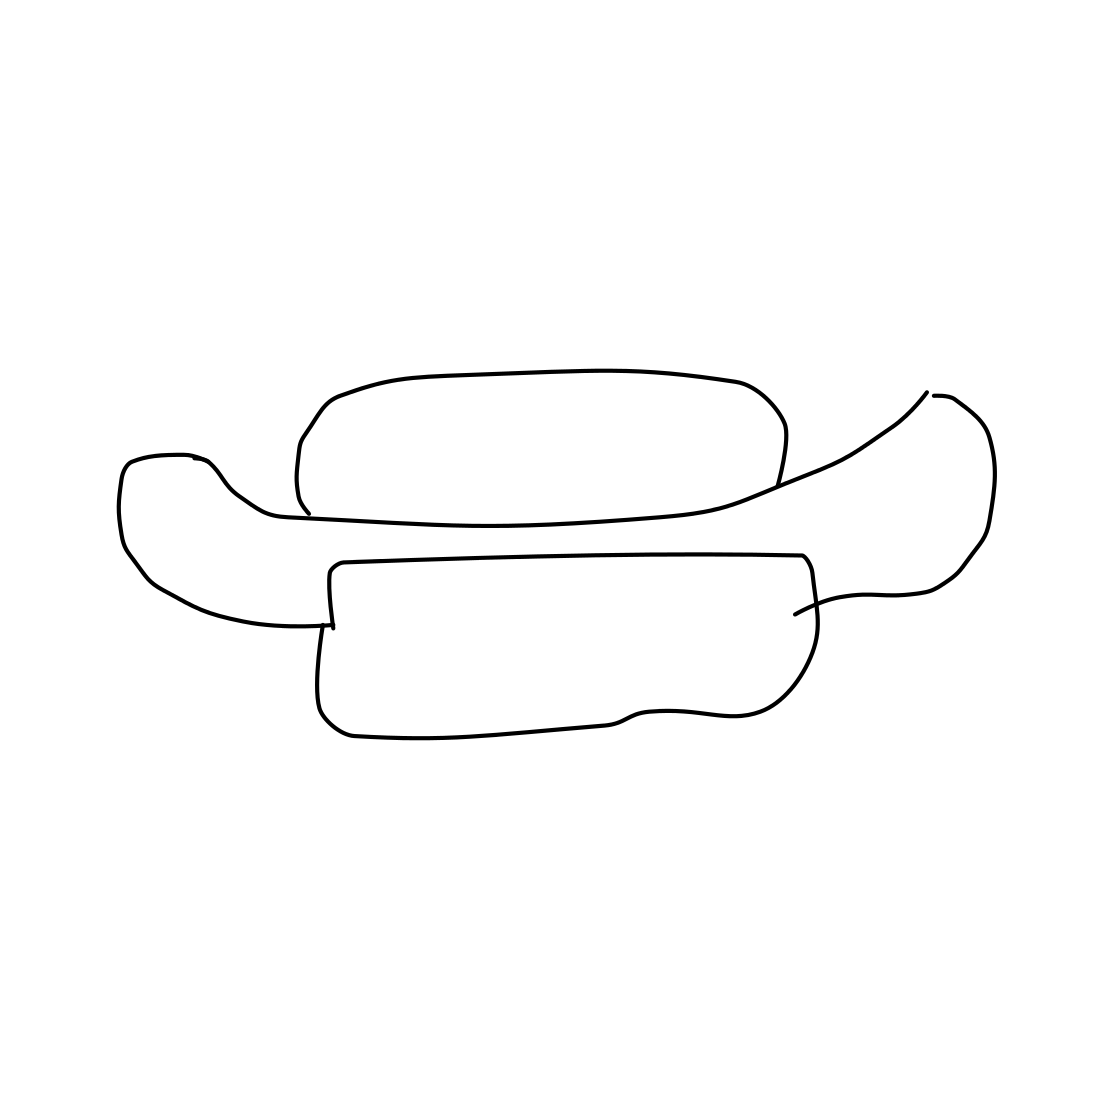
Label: hot-dog